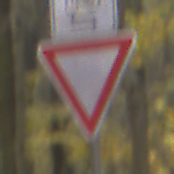
Verkehrszeichen: VorfahrtGewaehren
Zusatzzeichen oben: RichtungsangabeDurchPfeile9
Umgebung: Outdoor, Nature
Tageszeit: MorningAfternoon
Wetter: Overcast
Licht: Natural
Jahreszeit: Autumn
Kontrast: LowContrast